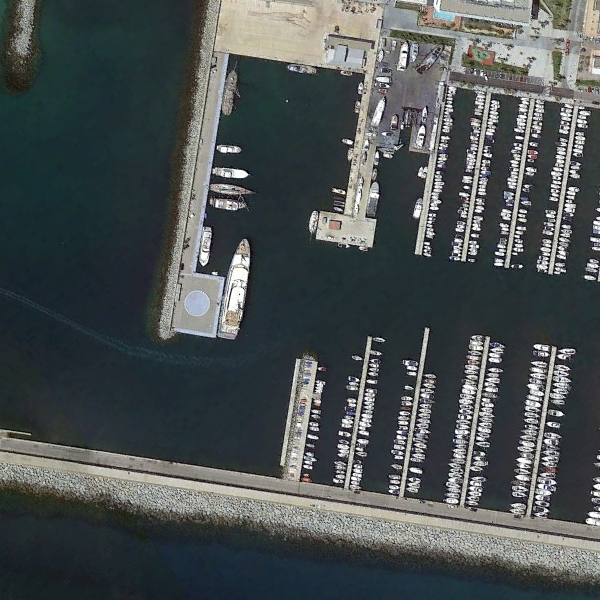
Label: Port